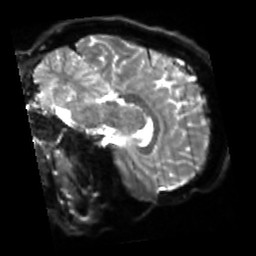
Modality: sbref
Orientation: sagittal
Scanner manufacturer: siemens
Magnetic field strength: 3 T
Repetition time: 4 s
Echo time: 0.0594 s